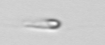
Label: flagellate_morphotype3